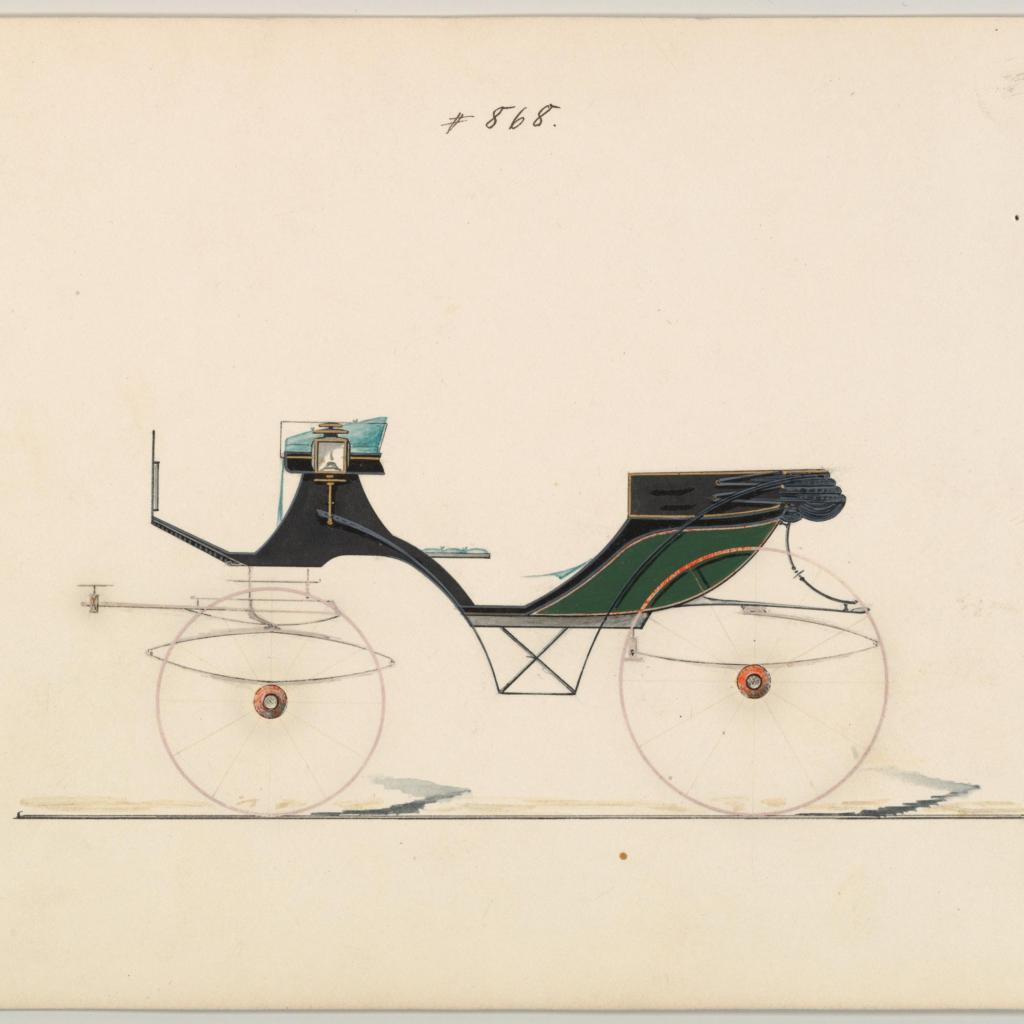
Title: Cabriolet #868
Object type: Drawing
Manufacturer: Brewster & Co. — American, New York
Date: c. 1870
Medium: Pen and black ink, watercolor and gouache, gum arabic
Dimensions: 6 1/4 x 9 1/4 in. (15.9 x 23.5 cm)
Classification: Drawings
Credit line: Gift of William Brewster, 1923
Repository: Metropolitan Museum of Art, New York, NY